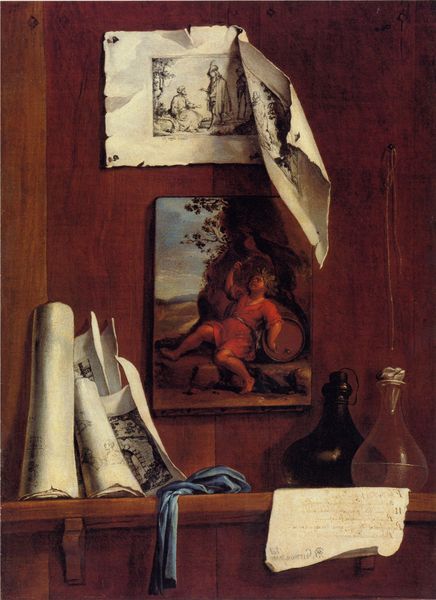
Titel: Der Wein (Allegorie des Geschmackssinns ?)
Künstler: Bernardo Luis Llorente y Germán
Standort: Paris
Institution: Musée du Louvre
Schlagwörter: baum, berg, blau, blätter, gemälde, himmel, mann, schatten, wasser, wolken, bäume, landschaft, menschen, sitzen, braun, frau, glas, hintergrund, holz, licht, männer, schwarz, skizze, weiss, zeichnung, ölbild, rot, schal, tuch, wolke, malerei, alkohol, flasche, flaschen, regal, trinken, wand, mensch, bild, öl, hügel, natur, stoff, strick, kind, blatt, pflanzen, wald, engel, krug, putto, stilleben, stillleben, schrift, bilder, papier, papiere, leiste, liegen, graphik, wein, detail, glanz, vasen, faden, kammer, bretter, junge, ölfarbe, ölfarben, liegend, nagel, nägel, nische, gefäß, lappen, zettel, brett, druck, druckgraphik, schraffur, radierung, stich, schwarzweiß, text, leinwand, bier, fass, bilder im bild, kranz, rom, rolle, karaffe, flakon, maserung, flüssigkeit, papierrolle, brief, bacchus, toga, rollen, rötlich, silleben, nadeln, bettler, schriftrolle, holzwand, weinfass, schriftstück, bild im bild, holt, schatzkammer, skizzen, stiche, kupferstich, gefäße, korken, dionysos, trompe l'eil, drucke, bord, zeichnungen, zeichung, papierrollen, grafi, karaffen, schrif, regalbrett, schnaps, bläter, graphiken, bachus, baccus, augentäuschung, warburg, radierungen, pinnwand, pfropfen, abfallen, augentäuscherbild, flkon, heruntergerissen, papiet, pinn, tromp lieu, wnderkammer, trompe l'oeil, karafffen, zeichungrn, tromp-l'euil, zwecken, atursign